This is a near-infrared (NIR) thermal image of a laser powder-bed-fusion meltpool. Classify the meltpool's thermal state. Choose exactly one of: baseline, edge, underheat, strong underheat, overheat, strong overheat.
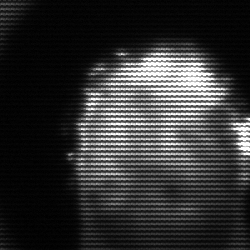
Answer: baseline